Question: what I'm trying to do is basically set a condition for an event to be triggered. I have this custom control where there is a 'Grid' that has the following behavior:
- 'MouseOver''Opacity''Grid''priorityFlag''priorityGrid''0''100''Width''10''20'- 'MouseLeave''Opacity''priorityFlag''0''Width''10'- 'MouseUp''priorityFlag''priorityGrid''priorityFlag''Opacity''0''Width''10''MouseLeave'
It works just fine, but when the 'MouseUp' occurs and the user leaves the 'priorityGrid', the 'MouseLeave' event gets triggered and I obtain the following behavior (you can see me hovering a couple times over the 'priorityGrid' and then changing the priority color):

As you can see, there is an annoying flickering effect caused by the 'MouseLeave' event.
What I'd like to know is: can I a trigger in order to avoid the properties changes? It seems to me that there is no parameter allowing me to do so...
Here is the custom control XAML code:
'''
<UserControl x:Class="CSB.Tasks.TaskListItemControl"
xmlns="http://schemas.microsoft.com/winfx/2006/xaml/presentation"
xmlns:x="http://schemas.microsoft.com/winfx/2006/xaml"
xmlns:mc="http://schemas.openxmlformats.org/markup-compatibility/2006"
xmlns:d="http://schemas.microsoft.com/expression/blend/2008"
xmlns:local="clr-namespace:CSB.Tasks"
xmlns:core="clr-namespace:CSB.Tasks.Core;assembly=CSB.Tasks.Core"
mc:Ignorable="d"
d:DesignHeight="70"
d:DesignWidth="400">
<!-- Custom control that represents a Task. -->
<UserControl.Resources>
<!-- The control style. -->
<Style x:Key="ContentStyle"
TargetType="{x:Type ContentControl}">
<Setter Property="Template">
<Setter.Value>
<ControlTemplate TargetType="{x:Type ContentControl}">
<Border x:Name="ContainerBorder"
BorderBrush="{StaticResource LightVoidnessBrush}"
Background="{StaticResource VoidnessBrush}"
BorderThickness="1"
Margin="2">
<Border.InputBindings>
<MouseBinding MouseAction="LeftClick"
Command="{Binding SelectTaskCommand}"/>
</Border.InputBindings>
<!-- The grid that contains the control. -->
<Grid Name="ContainerGrid"
Background="Transparent">
<Grid.ColumnDefinitions>
<ColumnDefinition Width="Auto"/>
<ColumnDefinition Width="*"/>
<ColumnDefinition Width="Auto"/>
</Grid.ColumnDefinitions>
<!-- Border representing the priority state of the Task:
The color is defined by a ValueConverter according to the PriorityLevel of the Task object. -->
<Border Grid.Column="0"
Name="priorityFlag"
Width="10"
HorizontalAlignment="Left"
Background="{Binding Priority, Converter={local:PriorityLevelToRGBConverter}, FallbackValue={StaticResource EmerlandBrush}}">
<Grid Name="priorityGrid"
Opacity="0"
HorizontalAlignment="Left"
Width="20">
<Grid.RowDefinitions>
<RowDefinition/>
<RowDefinition/>
<RowDefinition/>
</Grid.RowDefinitions>
<Border Grid.Row="0"
Name="lowPriority"
Background="{Binding Source={x:Static core:PriorityLevel.Low}, Converter={local:PriorityLevelToRGBConverter}}">
<Border.InputBindings>
<MouseBinding MouseAction="LeftClick"
Command="{Binding SetLowPriorityCommand}"/>
</Border.InputBindings>
</Border>
<Border Grid.Row="1"
Name="mediumPriority"
Background="{Binding Source={x:Static core:PriorityLevel.Medium}, Converter={local:PriorityLevelToRGBConverter}}">
<Border.InputBindings>
<MouseBinding MouseAction="LeftClick"
Command="{Binding SetMediumPriorityCommand}"/>
</Border.InputBindings>
</Border>
<Border Grid.Row="2"
Name="highPriority"
Background="{Binding Source={x:Static core:PriorityLevel.High}, Converter={local:PriorityLevelToRGBConverter}}">
<Border.InputBindings>
<MouseBinding MouseAction="LeftClick"
Command="{Binding SetHighPriorityCommand}"/>
</Border.InputBindings>
</Border>
<Grid.Triggers>
<EventTrigger RoutedEvent="MouseEnter">
<BeginStoryboard>
<Storyboard>
<DoubleAnimation Storyboard.TargetName="priorityGrid" Storyboard.TargetProperty="Opacity" From="0" To="100" Duration="0:0:0:0.1"/>
<DoubleAnimation Storyboard.TargetName="priorityFlag" Storyboard.TargetProperty="Width" From="10" To="20" Duration="0:0:0:0.1"/>
</Storyboard>
</BeginStoryboard>
</EventTrigger>
<EventTrigger RoutedEvent="MouseLeave">
<BeginStoryboard>
<Storyboard>
<DoubleAnimation Storyboard.TargetName="priorityGrid" Storyboard.TargetProperty="Opacity" From="100" To="0" Duration="0:0:0:0.1"/>
<DoubleAnimation Storyboard.TargetName="priorityFlag" Storyboard.TargetProperty="Width" From="20" To="10" Duration="0:0:0:0.1"/>
</Storyboard>
</BeginStoryboard>
</EventTrigger>
<EventTrigger RoutedEvent="MouseUp">
<BeginStoryboard>
<Storyboard>
<DoubleAnimation Storyboard.TargetName="priorityGrid" Storyboard.TargetProperty="Opacity" From="100" To="0" Duration="0:0:0:0.1"/>
<DoubleAnimation Storyboard.TargetName="priorityFlag" Storyboard.TargetProperty="Width" From="20" To="10" Duration="0:0:0:0.1"/>
</Storyboard>
</BeginStoryboard>
</EventTrigger>
</Grid.Triggers>
</Grid>
</Border>
<!-- Border containing the Task's informations. -->
<Border Grid.Column="0"
Margin="20 0 0 0"
Padding="5">
<StackPanel>
<!-- The title of the Task. -->
<TextBlock Text="{Binding Title}"
FontSize="{StaticResource TaskListItemTitleFontSize}"
Foreground="{StaticResource DirtyWhiteBrush}"/>
<!-- The customer the Taks refers to. -->
<TextBlock Text="{Binding Customer}"
Style="{StaticResource TaskListItemControlCustomerTextBlockStyle}"/>
<!-- The description of the Task. -->
<TextBlock Text="{Binding Description}"
TextTrimming="WordEllipsis"
Foreground="{StaticResource DirtyWhiteBrush}"/>
</StackPanel>
</Border>
<!-- Border that contains the controls for the Task management. -->
<Border Grid.Column="2"
Padding="5">
<!-- Selection checkbox of the Task. -->
<CheckBox VerticalAlignment="Center"
IsChecked="{Binding IsSelected}"/>
</Border>
</Grid>
</Border>
<!-- Template triggers. -->
<ControlTemplate.Triggers>
<DataTrigger Binding="{Binding IsSelected}" Value="True">
<Setter Property="Background" TargetName="ContainerBorder" Value="{StaticResource OverlayVoidnessBrush}"/>
<Setter Property="BorderBrush" TargetName="ContainerBorder" Value="{StaticResource PeterriverBrush}"/>
</DataTrigger>
<EventTrigger RoutedEvent="MouseEnter">
<BeginStoryboard>
<Storyboard>
<ColorAnimation Duration="0:0:0:0" To="{StaticResource OverlayVoidness}" Storyboard.TargetName="ContainerGrid" Storyboard.TargetProperty="Background.Color"/>
</Storyboard>
</BeginStoryboard>
</EventTrigger>
<EventTrigger RoutedEvent="MouseLeave">
<BeginStoryboard>
<Storyboard>
<ColorAnimation Duration="0:0:0:0" To="Transparent" Storyboard.TargetName="ContainerGrid" Storyboard.TargetProperty="Background.Color"/>
</Storyboard>
</BeginStoryboard>
</EventTrigger>
</ControlTemplate.Triggers>
</ControlTemplate>
</Setter.Value>
</Setter>
</Style>
</UserControl.Resources>
<!-- Content of the control: assignment of the DataContext for design-time testing. -->
<ContentControl d:DataContext="{x:Static local:TaskListItemDesignModel.Instance}"
Style="{StaticResource ContentStyle}"/>
'''
Can anyone help me? Thank you in advance for the help.
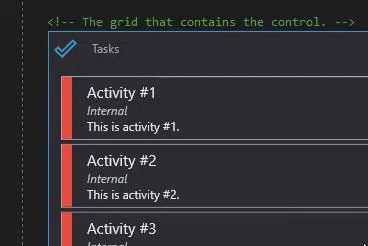
Answer: It looks like that when you trigger the MouseUp trigger it also triggers the MouseOver trigger. Therefore, the priorityFlag's Width is changed to 20 twice during the same time. Obviously, it is twice changed back,when you move the Mouse away, once (i) via MouseLeave and once (ii) via MouseUp end of the click, also basically during the same time, which causes the flickering.
You may define a private flag property in the class containing all the mouse events, which would be set to true, when the priorityFlag's Width is set to 20 and test the flag before you set it to 20 again. Or you just test the current Width before you change it in any mouse triggered event.